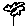
Label: flower